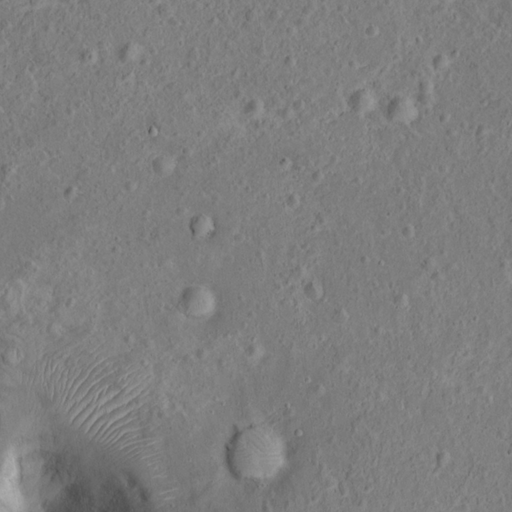
Objects detected: cone